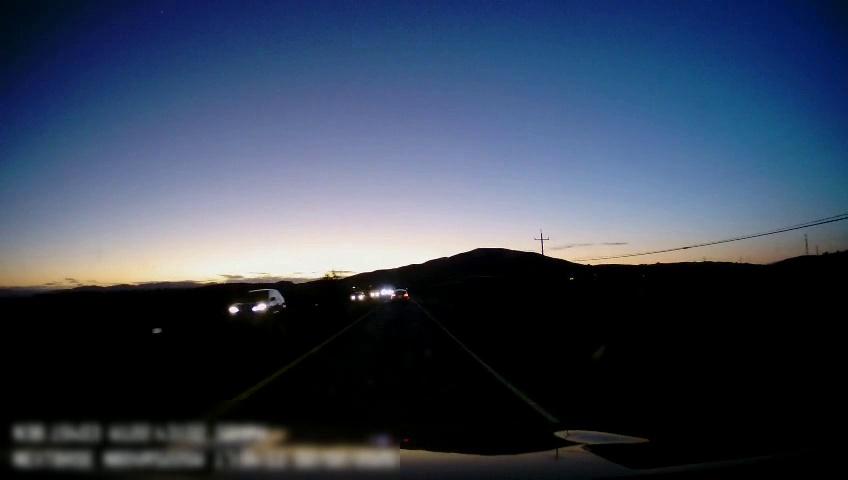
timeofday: Dusk/Dawn/Twilight
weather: Other
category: Drivable Space
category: Vehicles | SUV
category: Vehicles | Car
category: Vehicles | Car
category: Lanes | Current Lane
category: Lanes | Current Lane